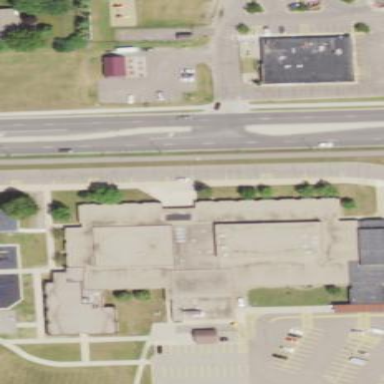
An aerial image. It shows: School building.